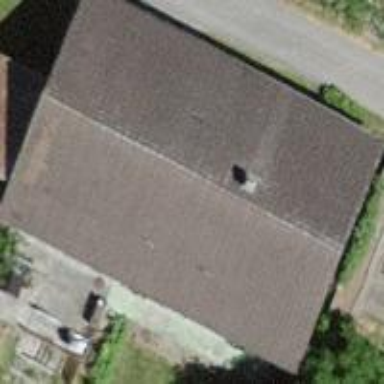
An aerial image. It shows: Farm building.